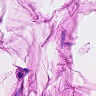
Metastatic tissue present: no